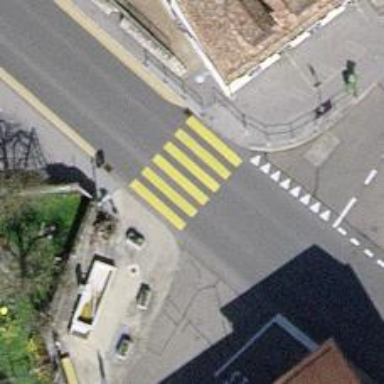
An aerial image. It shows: Zebra crossing on the road.